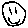
Label: smiley face